Field crop: tomato
Growth stage: 2
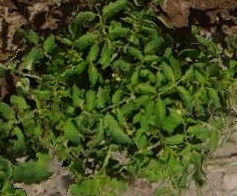
Species: tomato